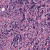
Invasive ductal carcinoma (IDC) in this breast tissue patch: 1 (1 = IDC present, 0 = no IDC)